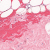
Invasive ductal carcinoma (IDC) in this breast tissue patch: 0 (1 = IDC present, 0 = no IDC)